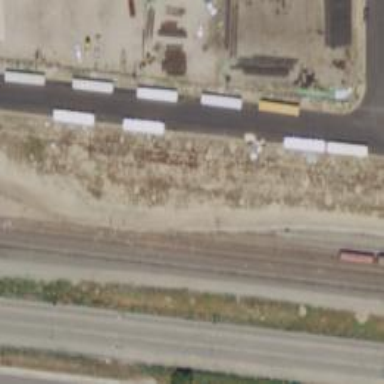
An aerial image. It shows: Rail spur service.